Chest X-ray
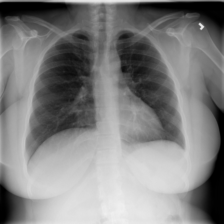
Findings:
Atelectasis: negative
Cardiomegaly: negative
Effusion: negative
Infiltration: positive
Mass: negative
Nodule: negative
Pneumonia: negative
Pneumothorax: negative
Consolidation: negative
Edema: negative
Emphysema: negative
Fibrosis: negative
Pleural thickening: negative
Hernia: negative